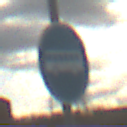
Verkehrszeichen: Busssonderstreifen
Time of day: SunriseSunset
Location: Outdoor (RoadRail)
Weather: PartlyCloudy
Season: NotSpecified
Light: Natural